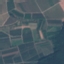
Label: PermanentCrop